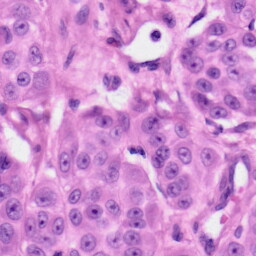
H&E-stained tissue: Skin